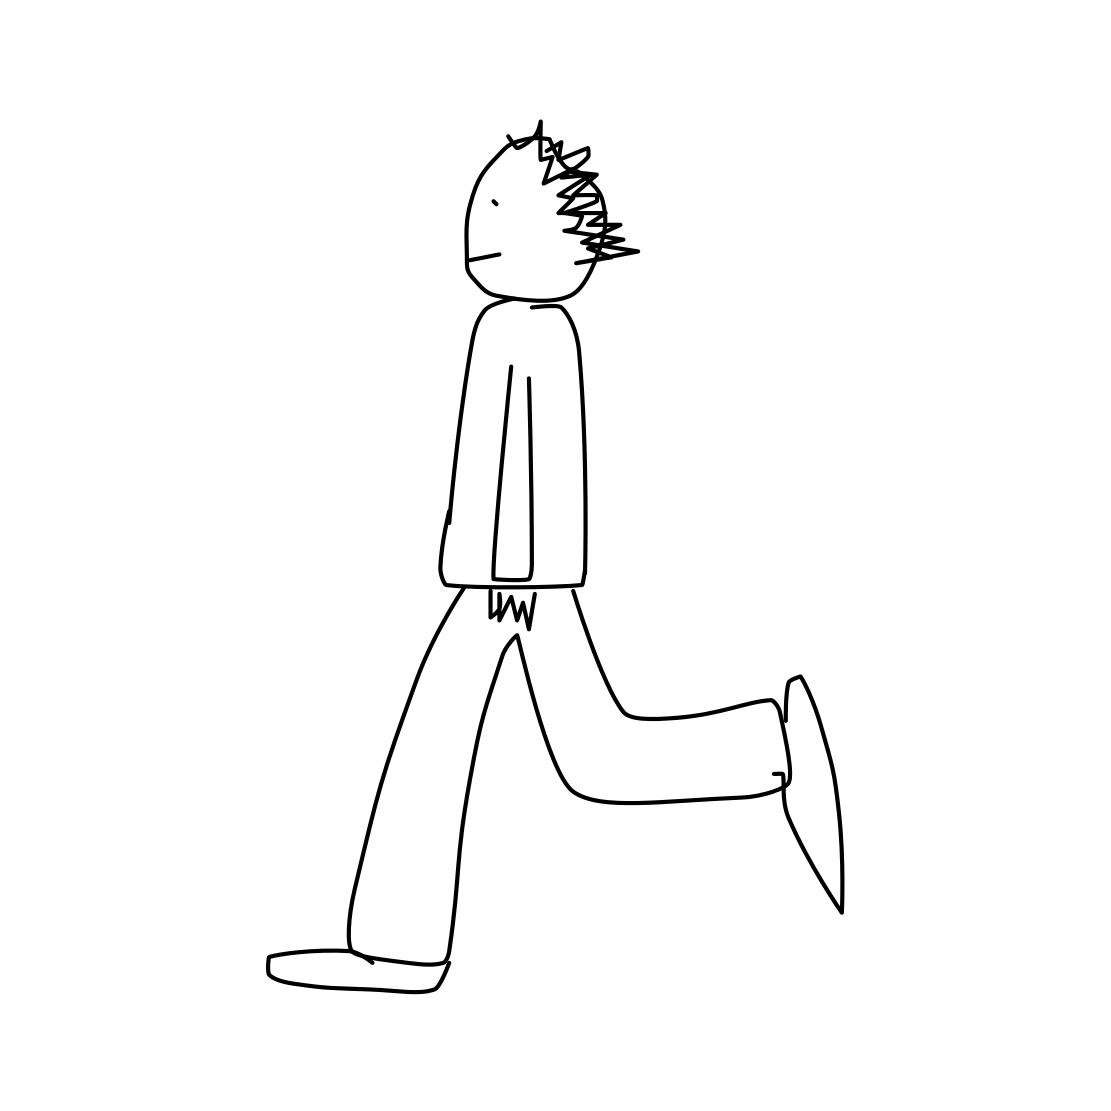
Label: person walking